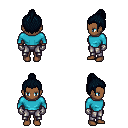
a pixel art fantasy rpg character, female body template, human, dark skin, teal long-sleeve shirt, metal pants, raven short topknot hairstyle, metal gloves, four views (front, back, left, right), 2x2 character sprite sheet, small pixel art, hard edges, no anti-aliasing